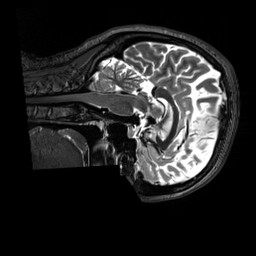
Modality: T2w
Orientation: sagittal
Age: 26
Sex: female
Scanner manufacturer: siemens
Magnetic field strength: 3 T
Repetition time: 3.2 s
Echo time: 0.728 s